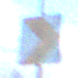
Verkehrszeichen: RichtungstafelnInKurvenKleinLinks
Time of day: SunriseSunset
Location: Outdoor (Suburban)
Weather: PartlyCloudy
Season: NotSpecified
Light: Natural